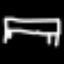
Label: bed